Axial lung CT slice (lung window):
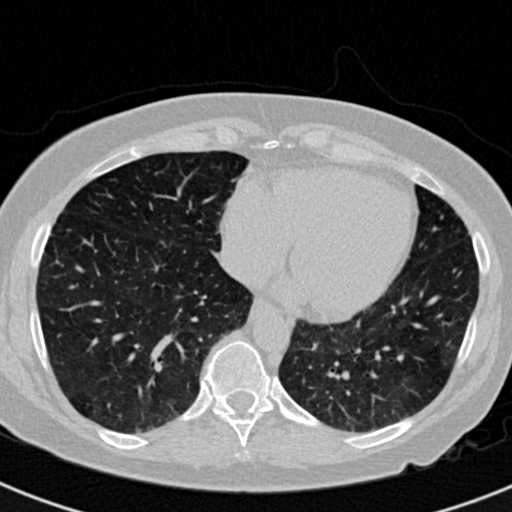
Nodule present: no